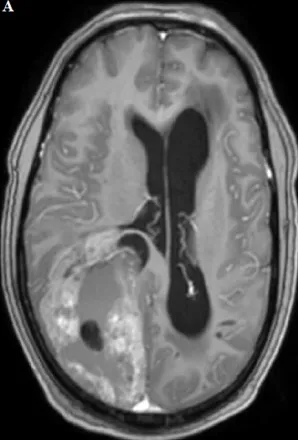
A,B) MRI of the brain axial section showing post-contrast enhancement in right occipital lobe.
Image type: radiology (mri)